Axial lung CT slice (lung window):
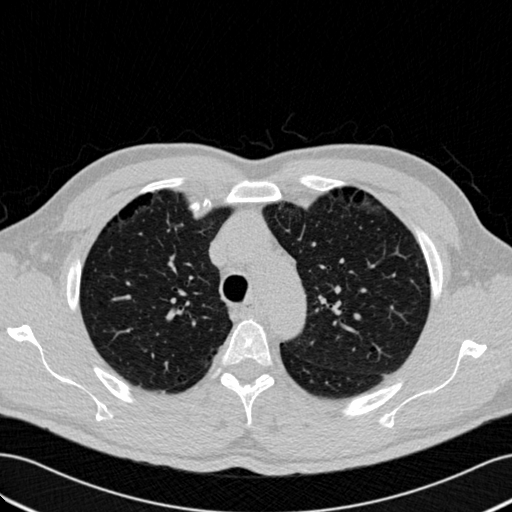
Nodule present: no